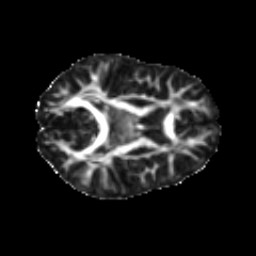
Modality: FA
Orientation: axial
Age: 10
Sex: female
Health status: ill
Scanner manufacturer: ge
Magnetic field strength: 3 T
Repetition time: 6.752 s
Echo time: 0.079 s